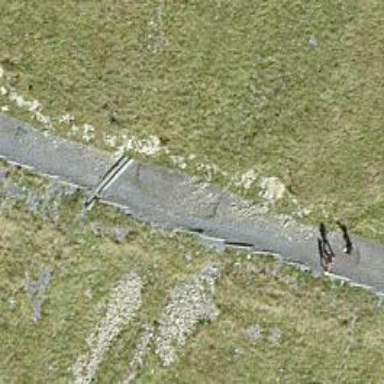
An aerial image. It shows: Bench.